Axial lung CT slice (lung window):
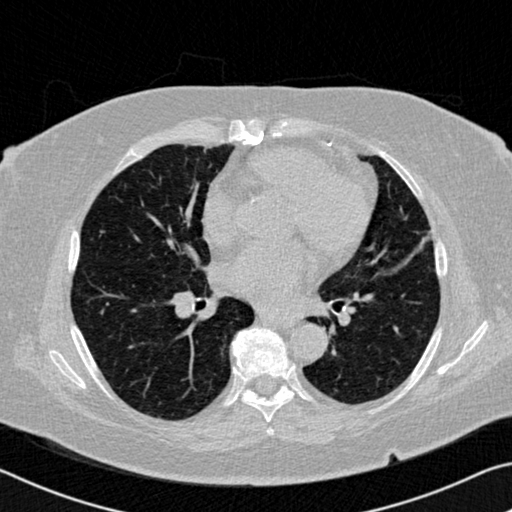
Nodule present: no